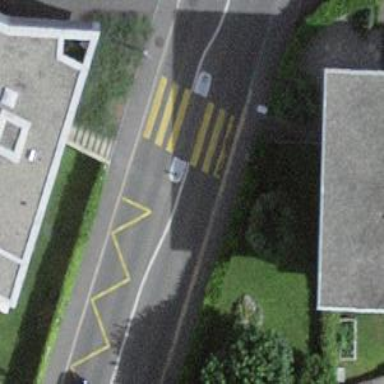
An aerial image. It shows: Uncontrolled road crossing with pedestrian island.